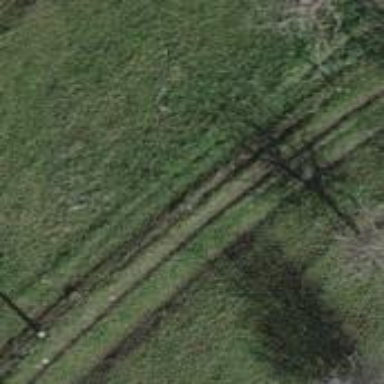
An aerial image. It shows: Track with grade5 tracktype.